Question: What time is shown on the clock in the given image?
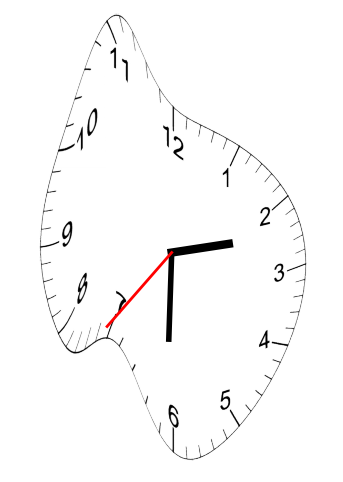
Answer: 02:30:36